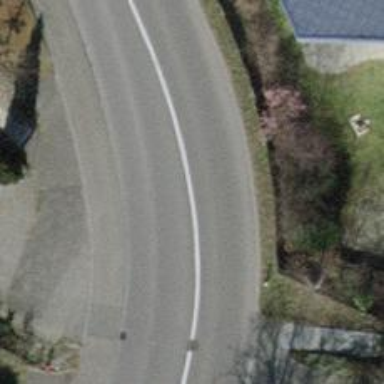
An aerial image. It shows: Primary highway with asphalt surface. There is sidewalk on the left side.